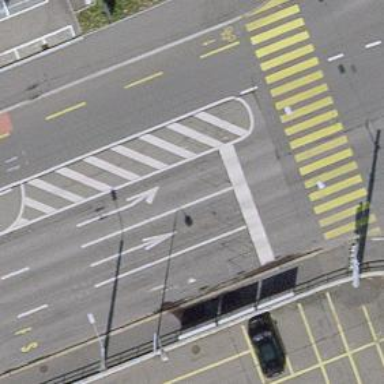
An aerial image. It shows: Tertiary road with asphalt surface and sidewalks on both sides. The road has trolley wires.